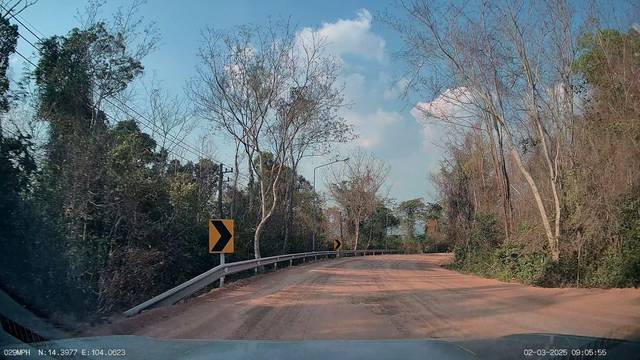
Region: Thailand
Coordinates: 14.398, 104.062